Question: The Microsoft 'stocks' app has a row of buttons that are displayed at the top of the keyboard when you search for stocks:

(See the buttons just above the keyboard)
Is there a way to add these in my own app?
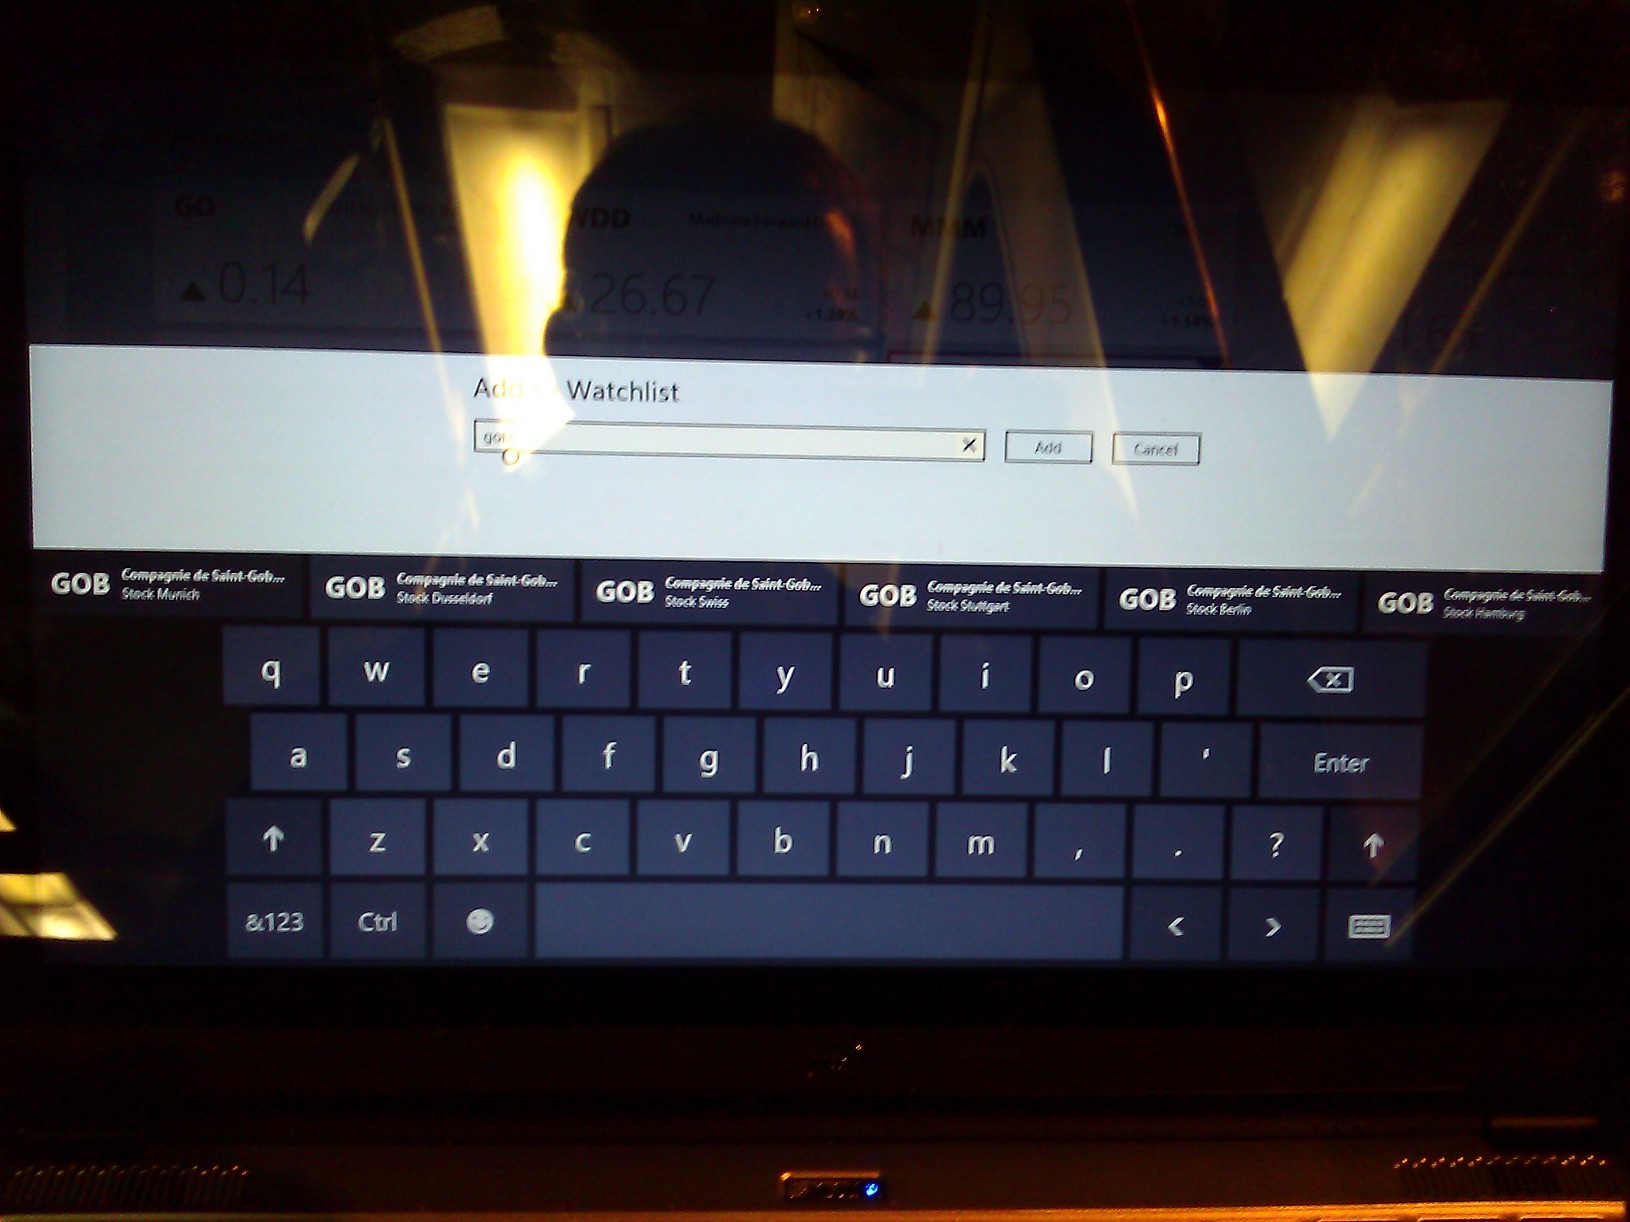
Answer: There is exactly the same question <URL> and a person from Microsoft answered:
> The keyboard is not extensible. What you see is the bottom AppBar on
top of the keyboard in that situation.
I think you should subscribe to 'Windows.UI.ViewManagement.InputPane.GetForCurrentView().Showing' event, to show that application bar with suggestions when screen keyboard is shown.